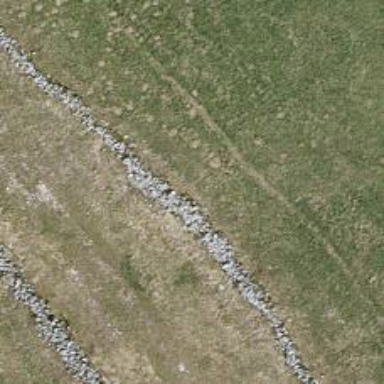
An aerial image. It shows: Wall is shown in the image.